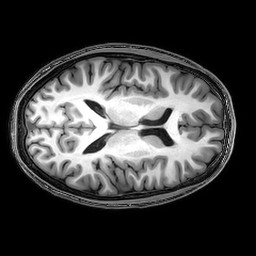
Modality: T1w
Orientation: axial
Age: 21
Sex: male
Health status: healthy
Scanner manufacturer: philips
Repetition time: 0.008208 s
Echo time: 0.00377 s